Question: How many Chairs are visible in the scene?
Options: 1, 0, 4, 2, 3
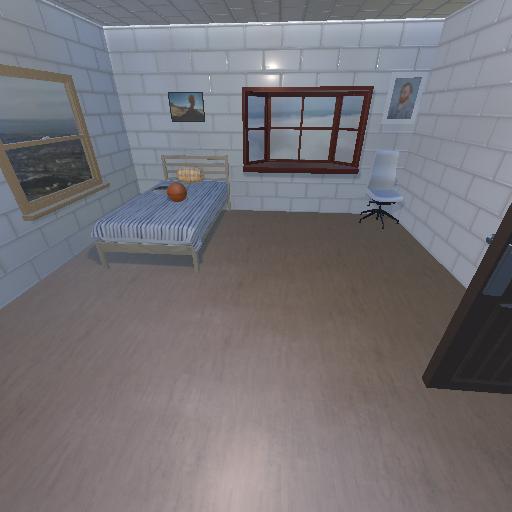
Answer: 1